Question: This is a scroll view that contains a table layout. When I place a text view inside a table row, by default the bounding box of the text view consumes all available width. As a result when I try placing other views inside the same table row, they are placed outside the layout. In the images below, the first row contains 2 textviews and 2 edittexts but as you can see, 3 of those views are placed outside due to the 1st text view. Any help?

'''
<ScrollView xmlns:tools="http://schemas.android.com/tools"
xmlns:android="http://schemas.android.com/apk/res/android"
android:id="@+id/ScrollView1"
android:layout_width="match_parent"
android:layout_height="match_parent"
android:paddingBottom="@dimen/activity_vertical_margin"
android:paddingLeft="@dimen/activity_horizontal_margin"
android:paddingRight="@dimen/activity_horizontal_margin"
android:paddingTop="@dimen/activity_vertical_margin"
tools:context=".MainActivity" >
<TableLayout
android:layout_width="match_parent"
android:layout_height="wrap_content">
<TableRow
android:id="@+id/tableRow1"
android:layout_width="match_parent"
android:layout_height="wrap_content"
android:layout_marginBottom="@dimen/activity_horizontal_margin">
<TextView
android:id="@+id/textView1"
android:layout_width="wrap_content"
android:layout_height="wrap_content"
android:text="@string/current_bill_text_view" />
<EditText
android:id="@+id/CurrentBillEditText"
android:layout_width="wrap_content"
android:layout_height="wrap_content"
android:ems="4"
android:inputType="numberDecimal" >
<requestFocus />
</EditText>
<TextView
android:id="@+id/textView2"
android:layout_width="wrap_content"
android:layout_height="wrap_content"
android:text="@string/tip_text_view" />
<EditText
android:id="@+id/TipEditText"
android:layout_width="wrap_content"
android:layout_height="wrap_content"
android:ems="4" />
</TableRow>
<TableRow
android:id="@+id/tableRow2"
android:layout_width="match_parent"
android:layout_height="wrap_content"
android:layout_marginBottom="@dimen/activity_horizontal_margin"
android:padding="@dimen/table_row_padding" >
<SeekBar
android:id="@+id/TipSeekBar"
android:layout_width="match_parent"
android:layout_height="wrap_content"
android:layout_weight="1" />
<TextView
android:id="@+id/textView3"
android:layout_width="wrap_content"
android:layout_height="wrap_content"
android:text="@string/total_bill_text_view" />
<EditText
android:id="@+id/TotalBillEditText"
android:layout_width="wrap_content"
android:layout_height="wrap_content"
android:ems="4" />
</TableRow>
<TableRow
android:id="@+id/tableRow3"
android:layout_width="match_parent"
android:layout_height="wrap_content"
android:padding="@dimen/table_row_padding" >
<TextView
android:id="@+id/textView4"
android:layout_width="wrap_content"
android:layout_height="wrap_content"
android:text="@string/introduction_text_view"
android:textSize="@dimen/activity_horizontal_margin" />
</TableRow>
<TableRow
android:id="@+id/tableRow4"
android:layout_width="match_parent"
android:layout_height="wrap_content"
android:layout_marginBottom="@dimen/activity_horizontal_margin"
android:padding="@dimen/table_row_padding" >
<CheckBox
android:id="@+id/checkBox1"
android:layout_width="wrap_content"
android:layout_height="wrap_content"
android:layout_weight="1"
android:text="@string/friendly" />
<CheckBox
android:id="@+id/checkBox2"
android:layout_width="wrap_content"
android:layout_height="wrap_content"
android:text="@string/opinion" />
<CheckBox
android:id="@+id/checkBox3"
android:layout_width="wrap_content"
android:layout_height="wrap_content"
android:text="@string/specials" />
</TableRow>
<TableRow
android:id="@+id/tableRow5"
android:layout_width="match_parent"
android:layout_height="wrap_content"
android:padding="@dimen/table_row_padding" >
<TextView
android:id="@+id/textView5"
android:layout_width="wrap_content"
android:layout_height="wrap_content"
android:text="@string/availability_text_view"
android:textSize="@dimen/activity_horizontal_margin" />
</TableRow>
<TableRow
android:id="@+id/tableRow6"
android:layout_width="match_parent"
android:layout_height="wrap_content"
android:layout_marginBottom="@dimen/activity_horizontal_margin"
android:padding="@dimen/table_row_padding" >
<RadioGroup
android:id="@+id/radioGroup1"
android:layout_width="match_parent"
android:layout_height="wrap_content"
android:orientation="horizontal" >
<RadioButton
android:id="@+id/radio0"
android:layout_width="wrap_content"
android:layout_height="wrap_content"
android:checked="true"
android:text="@string/good" />
<RadioButton
android:id="@+id/radio1"
android:layout_width="wrap_content"
android:layout_height="wrap_content"
android:text="@string/ok" />
<RadioButton
android:id="@+id/radio2"
android:layout_width="wrap_content"
android:layout_height="wrap_content"
android:text="@string/bad" />
</RadioGroup>
</TableRow>
<TableRow
android:id="@+id/tableRow7"
android:layout_width="match_parent"
android:layout_height="wrap_content"
android:padding="@dimen/table_row_padding" >
<Spinner
android:id="@+id/spinner1"
android:layout_width="wrap_content"
android:layout_height="wrap_content"
android:entries="@array/problem_solving" />
</TableRow>
</TableLayout>
</ScrollView>
'''
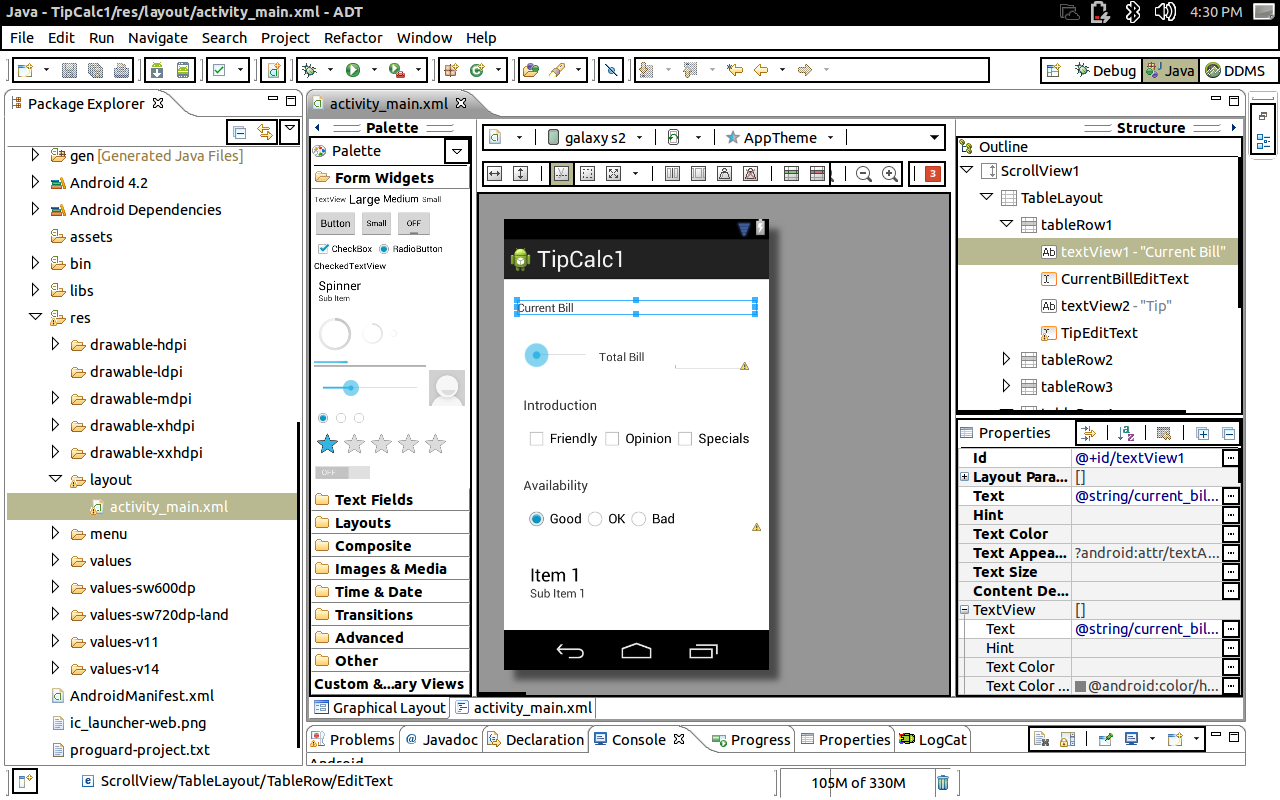
Answer: Try setting the Weight for each item, something like this
'''
<Button
android:id="@+id/PunchIn"
android:layout_width="wrap_content"
android:layout_height="match_parent"
android:layout_weight="0.50"
android:text="Punch In" />
<Button
android:id="@+id/PunchOut"
android:layout_width="wrap_content"
android:layout_height="match_parent"
android:layout_weight="0.50"
android:text="Punch Out" />
'''
This is for two items but for three you could use
'''
android:layout_weight="0.33"
'''
and so on...